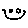
Label: smiley face